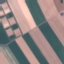
Label: AnnualCrop